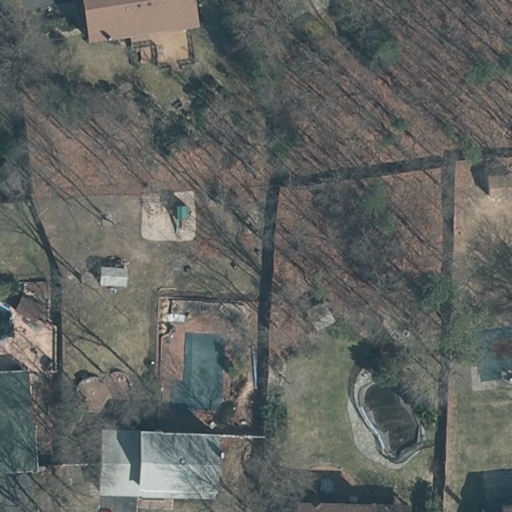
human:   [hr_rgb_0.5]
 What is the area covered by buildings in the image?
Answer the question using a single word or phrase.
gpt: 1021m2

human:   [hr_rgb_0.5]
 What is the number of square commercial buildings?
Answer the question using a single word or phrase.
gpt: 0

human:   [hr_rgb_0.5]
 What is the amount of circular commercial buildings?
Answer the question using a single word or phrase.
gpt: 0

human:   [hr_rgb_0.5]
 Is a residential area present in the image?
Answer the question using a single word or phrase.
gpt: yes

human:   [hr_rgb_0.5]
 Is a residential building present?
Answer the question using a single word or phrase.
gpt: yes

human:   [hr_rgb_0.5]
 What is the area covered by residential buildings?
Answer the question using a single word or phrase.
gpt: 983m2

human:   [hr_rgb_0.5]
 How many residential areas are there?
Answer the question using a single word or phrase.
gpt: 1

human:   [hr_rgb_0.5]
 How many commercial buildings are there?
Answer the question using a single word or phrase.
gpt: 0

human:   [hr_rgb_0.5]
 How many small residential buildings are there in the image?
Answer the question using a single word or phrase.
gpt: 2

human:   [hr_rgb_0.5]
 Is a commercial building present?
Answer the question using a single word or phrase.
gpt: no

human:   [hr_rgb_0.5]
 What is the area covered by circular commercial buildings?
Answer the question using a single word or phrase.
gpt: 0m2

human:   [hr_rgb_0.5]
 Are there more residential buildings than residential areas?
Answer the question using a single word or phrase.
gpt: yes

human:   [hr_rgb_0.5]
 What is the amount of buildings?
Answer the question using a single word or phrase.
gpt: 7

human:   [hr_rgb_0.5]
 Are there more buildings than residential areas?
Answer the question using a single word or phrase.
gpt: yes

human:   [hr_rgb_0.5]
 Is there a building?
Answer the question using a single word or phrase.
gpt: yes

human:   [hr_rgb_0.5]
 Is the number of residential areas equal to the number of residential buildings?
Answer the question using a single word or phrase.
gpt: no

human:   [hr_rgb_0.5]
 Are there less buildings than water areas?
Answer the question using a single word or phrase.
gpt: no

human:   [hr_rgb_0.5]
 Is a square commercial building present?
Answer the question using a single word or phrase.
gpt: no

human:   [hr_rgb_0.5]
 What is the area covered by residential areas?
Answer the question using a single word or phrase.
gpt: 10639m2

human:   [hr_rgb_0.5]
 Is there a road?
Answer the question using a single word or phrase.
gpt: no

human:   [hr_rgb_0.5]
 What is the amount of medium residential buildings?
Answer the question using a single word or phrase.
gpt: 3

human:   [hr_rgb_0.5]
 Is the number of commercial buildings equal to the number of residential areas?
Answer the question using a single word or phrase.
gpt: no

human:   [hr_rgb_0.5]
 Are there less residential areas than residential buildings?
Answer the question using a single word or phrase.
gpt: yes

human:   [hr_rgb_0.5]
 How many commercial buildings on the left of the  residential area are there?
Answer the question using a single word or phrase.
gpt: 0

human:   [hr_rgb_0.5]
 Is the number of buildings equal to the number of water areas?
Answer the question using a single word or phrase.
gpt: no

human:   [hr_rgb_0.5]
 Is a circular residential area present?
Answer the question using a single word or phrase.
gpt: no

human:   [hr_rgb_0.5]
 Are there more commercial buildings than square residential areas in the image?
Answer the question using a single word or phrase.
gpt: no

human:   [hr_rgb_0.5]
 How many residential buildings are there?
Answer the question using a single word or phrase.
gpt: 5

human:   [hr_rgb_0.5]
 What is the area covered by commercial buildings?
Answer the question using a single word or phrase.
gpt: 0m2

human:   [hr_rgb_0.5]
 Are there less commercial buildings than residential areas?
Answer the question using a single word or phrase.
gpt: yes

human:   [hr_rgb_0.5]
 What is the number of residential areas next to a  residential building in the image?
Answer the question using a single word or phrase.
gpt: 1

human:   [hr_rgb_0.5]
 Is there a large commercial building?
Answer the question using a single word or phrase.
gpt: no

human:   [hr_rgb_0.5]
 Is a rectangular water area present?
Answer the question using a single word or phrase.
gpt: no

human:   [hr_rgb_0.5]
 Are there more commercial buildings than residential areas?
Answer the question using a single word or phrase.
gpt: no

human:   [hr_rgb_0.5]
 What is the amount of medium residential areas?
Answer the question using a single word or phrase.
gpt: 0

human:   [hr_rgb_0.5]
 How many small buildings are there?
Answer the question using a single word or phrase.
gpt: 4

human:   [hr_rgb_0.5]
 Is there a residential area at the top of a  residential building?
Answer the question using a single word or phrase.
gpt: yes

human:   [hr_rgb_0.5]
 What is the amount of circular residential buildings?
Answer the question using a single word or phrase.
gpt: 0

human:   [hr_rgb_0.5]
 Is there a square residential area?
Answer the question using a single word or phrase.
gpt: no

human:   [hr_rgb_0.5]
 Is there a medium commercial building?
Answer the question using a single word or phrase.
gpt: no

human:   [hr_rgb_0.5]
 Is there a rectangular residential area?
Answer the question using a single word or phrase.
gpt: yes

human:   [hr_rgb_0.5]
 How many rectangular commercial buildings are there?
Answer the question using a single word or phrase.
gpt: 0

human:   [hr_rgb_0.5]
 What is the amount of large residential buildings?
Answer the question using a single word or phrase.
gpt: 0

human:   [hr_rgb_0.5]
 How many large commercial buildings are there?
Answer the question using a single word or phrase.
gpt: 0

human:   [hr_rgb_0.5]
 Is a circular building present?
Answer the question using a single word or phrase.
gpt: no

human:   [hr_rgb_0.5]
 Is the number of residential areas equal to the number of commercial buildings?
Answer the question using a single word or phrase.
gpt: no

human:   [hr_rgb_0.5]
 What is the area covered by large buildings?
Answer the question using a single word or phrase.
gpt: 0m2

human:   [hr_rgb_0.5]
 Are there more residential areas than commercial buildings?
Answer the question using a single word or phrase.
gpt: yes

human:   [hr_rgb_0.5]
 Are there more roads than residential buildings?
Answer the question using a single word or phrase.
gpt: no

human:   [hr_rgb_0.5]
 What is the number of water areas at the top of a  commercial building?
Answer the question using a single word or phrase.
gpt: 0

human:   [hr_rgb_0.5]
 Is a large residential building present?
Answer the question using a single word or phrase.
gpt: no

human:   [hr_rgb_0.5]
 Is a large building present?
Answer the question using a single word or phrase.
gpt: no

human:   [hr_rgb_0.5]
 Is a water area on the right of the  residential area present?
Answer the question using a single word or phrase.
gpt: no

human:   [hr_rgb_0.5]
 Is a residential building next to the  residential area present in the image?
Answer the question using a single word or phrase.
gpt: yes

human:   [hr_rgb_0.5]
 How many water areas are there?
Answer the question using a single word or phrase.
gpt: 0

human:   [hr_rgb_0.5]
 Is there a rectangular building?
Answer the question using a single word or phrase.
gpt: yes

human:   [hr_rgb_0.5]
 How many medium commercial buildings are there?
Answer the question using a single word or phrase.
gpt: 0

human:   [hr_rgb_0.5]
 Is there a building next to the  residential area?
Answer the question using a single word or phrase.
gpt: yes

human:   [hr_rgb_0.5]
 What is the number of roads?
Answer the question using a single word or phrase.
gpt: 0

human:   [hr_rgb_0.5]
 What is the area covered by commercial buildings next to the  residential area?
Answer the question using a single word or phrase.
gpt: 0m2

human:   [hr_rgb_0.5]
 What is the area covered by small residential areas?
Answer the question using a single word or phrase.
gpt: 0m2

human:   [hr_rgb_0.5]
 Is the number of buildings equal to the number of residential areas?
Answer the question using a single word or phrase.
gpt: no

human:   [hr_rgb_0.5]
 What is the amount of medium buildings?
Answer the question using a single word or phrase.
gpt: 3

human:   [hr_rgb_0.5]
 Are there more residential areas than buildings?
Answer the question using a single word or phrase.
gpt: no